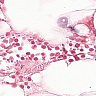
Metastatic tissue present: no